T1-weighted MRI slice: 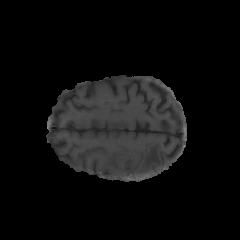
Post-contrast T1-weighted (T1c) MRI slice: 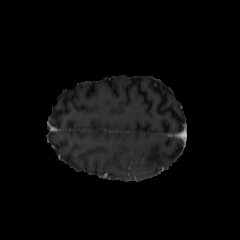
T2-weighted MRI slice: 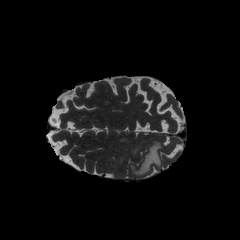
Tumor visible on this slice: yes